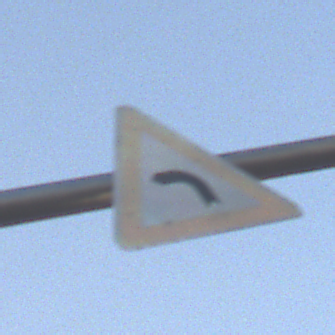
Verkehrszeichen: KurveLinks
Umgebung: Outdoor, Nature
Tageszeit: SunriseSunset
Wetter: PartlyCloudy
Licht: Natural
Jahreszeit: NotSpecified
Kontrast: HighContrast